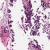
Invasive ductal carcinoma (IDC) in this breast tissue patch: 0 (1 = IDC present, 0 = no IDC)